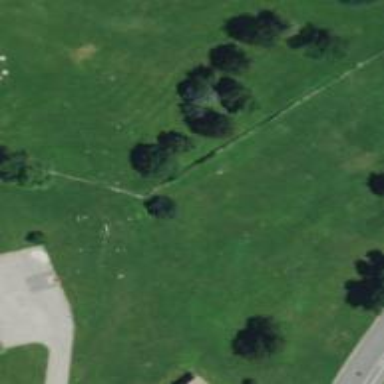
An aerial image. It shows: Disc golf hole.